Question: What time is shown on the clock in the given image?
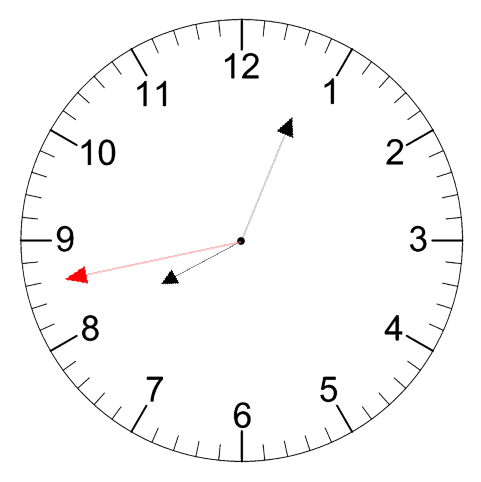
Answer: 08:03:43